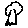
Label: tree